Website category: jobs
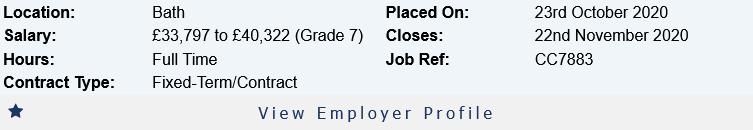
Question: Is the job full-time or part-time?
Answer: Full Time

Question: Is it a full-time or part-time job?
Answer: Full Time

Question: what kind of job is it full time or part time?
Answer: Full Time

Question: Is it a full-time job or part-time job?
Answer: Full Time

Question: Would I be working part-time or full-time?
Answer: Full Time

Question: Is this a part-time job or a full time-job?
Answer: Full Time

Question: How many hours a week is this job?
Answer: Full Time

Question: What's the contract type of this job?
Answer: Fixed-Term/Contract

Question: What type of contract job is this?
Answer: Fixed-Term/Contract

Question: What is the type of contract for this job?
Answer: Fixed-Term/Contract

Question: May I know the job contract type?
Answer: Fixed-Term/Contract

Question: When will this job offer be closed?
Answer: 22nd November 2020

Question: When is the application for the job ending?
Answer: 22nd November 2020

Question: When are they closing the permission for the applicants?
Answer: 22nd November 2020

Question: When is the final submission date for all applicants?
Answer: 22nd November 2020

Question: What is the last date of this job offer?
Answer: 22nd November 2020

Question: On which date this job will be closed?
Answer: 22nd November 2020

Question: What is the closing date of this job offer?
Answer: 22nd November 2020

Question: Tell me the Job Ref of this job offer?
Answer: CC7883

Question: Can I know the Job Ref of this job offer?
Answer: CC7883

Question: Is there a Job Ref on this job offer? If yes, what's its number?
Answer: CC7883

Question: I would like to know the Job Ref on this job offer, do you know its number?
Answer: CC7883

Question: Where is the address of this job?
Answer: Bath

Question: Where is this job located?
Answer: Bath

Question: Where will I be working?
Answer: Bath

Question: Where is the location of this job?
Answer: Bath

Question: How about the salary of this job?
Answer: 33,797 to 40,322 (Grade 7)

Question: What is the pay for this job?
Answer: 33,797 to 40,322 (Grade 7)

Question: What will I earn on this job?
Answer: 33,797 to 40,322 (Grade 7)

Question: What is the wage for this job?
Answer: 33,797 to 40,322 (Grade 7)

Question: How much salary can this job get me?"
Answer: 33,797 to 40,322 (Grade 7)

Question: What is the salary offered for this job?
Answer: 33,797 to 40,322 (Grade 7)

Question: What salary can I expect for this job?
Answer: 33,797 to 40,322 (Grade 7)

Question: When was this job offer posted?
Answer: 23rd October 2020

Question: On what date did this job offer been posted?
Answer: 23rd October 2020